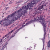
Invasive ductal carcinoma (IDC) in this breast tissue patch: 1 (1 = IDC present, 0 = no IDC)